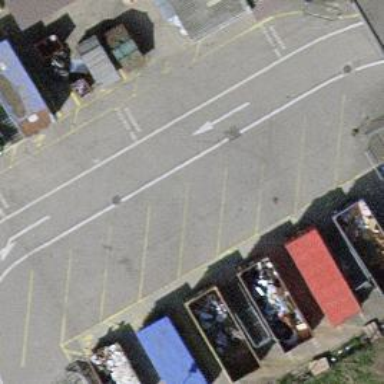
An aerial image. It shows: Recycling centre providing amenities for recycling.